Field crop: maize
Growth stage: 1
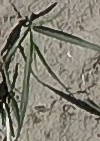
Species: sorghum